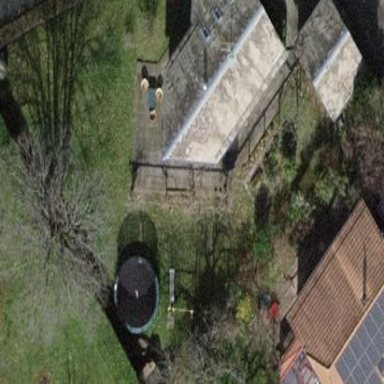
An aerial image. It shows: Garden enclosed by fence.